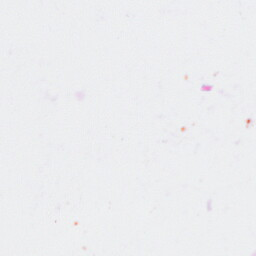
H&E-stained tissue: Breast